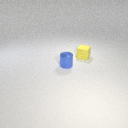
small yellow rubber cube behind small blue metal cylinder